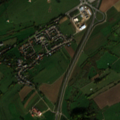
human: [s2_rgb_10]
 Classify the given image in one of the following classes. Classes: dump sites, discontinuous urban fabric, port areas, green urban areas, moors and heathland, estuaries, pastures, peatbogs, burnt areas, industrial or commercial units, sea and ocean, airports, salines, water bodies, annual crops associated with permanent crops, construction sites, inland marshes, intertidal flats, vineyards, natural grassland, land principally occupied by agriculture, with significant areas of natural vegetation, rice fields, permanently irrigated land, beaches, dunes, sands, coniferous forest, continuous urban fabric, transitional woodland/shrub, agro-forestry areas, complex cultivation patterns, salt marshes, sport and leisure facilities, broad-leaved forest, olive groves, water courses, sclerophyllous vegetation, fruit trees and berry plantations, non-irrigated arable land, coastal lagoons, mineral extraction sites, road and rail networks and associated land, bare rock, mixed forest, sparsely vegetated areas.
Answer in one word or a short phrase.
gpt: discontinuous urban fabric, industrial or commercial units, non-irrigated arable land, pastures, complex cultivation patterns